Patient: sex M, age 71
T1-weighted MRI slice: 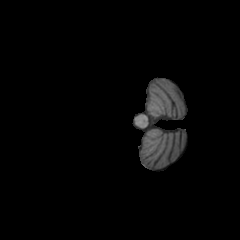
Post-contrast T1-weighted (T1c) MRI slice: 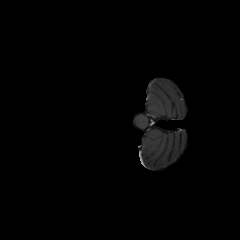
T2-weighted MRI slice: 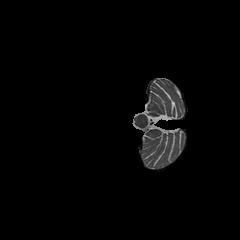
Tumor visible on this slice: no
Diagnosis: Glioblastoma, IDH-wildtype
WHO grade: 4